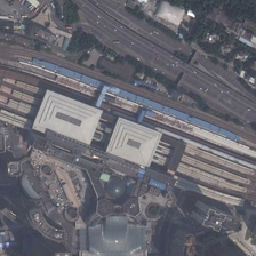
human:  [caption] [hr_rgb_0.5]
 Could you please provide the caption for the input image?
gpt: The railway station stands in front of the grand, bustling area.

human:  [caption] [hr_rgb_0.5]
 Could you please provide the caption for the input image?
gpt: The railway station is magnificent and FICA in front of the hectic area.

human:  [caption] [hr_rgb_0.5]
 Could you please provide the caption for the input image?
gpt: The railway station is magnificent and stands in front of the prosperous area.

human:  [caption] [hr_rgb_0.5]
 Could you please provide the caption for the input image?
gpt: The railway station is magnificent and is located in front of the agitation area.

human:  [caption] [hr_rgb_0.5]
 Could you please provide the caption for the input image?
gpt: The railway station is in front of the busy area.